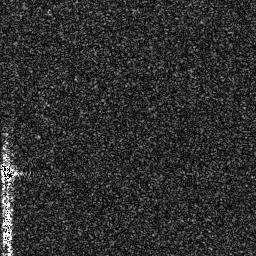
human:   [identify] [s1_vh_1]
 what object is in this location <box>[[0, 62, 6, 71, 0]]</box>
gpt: <ref>1 small ship at the left</ref>